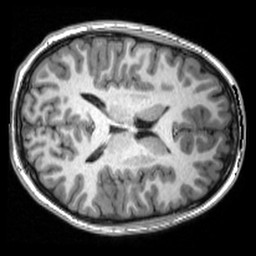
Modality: T1w
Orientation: axial
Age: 16
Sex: female
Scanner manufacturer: siemens
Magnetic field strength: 3 T
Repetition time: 2.53 s
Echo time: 0.00174 s